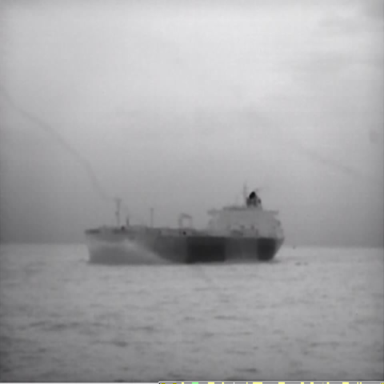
There is a liner in the infrared image.